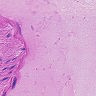
Metastatic tissue present: no